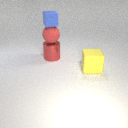
large red rubber sphere above large red metal cylinder